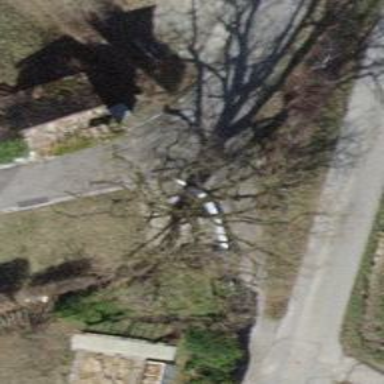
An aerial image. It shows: Single tag "natural: tree."